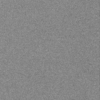
Label: dusty